Question: I want to extract a table from web <URL>
'''
library(XML)
baseURL <- "http://en.wikipedia.org/wiki/Brazil_national_football_team"
xmltext <- htmlParse(baseURL)
xmltable <- xpathApply(xmltext, "//table[.//tbody//tr//th//a[@title='CONCACAF Gold Cup']]")
'''
Here is the xpath :'"//table[.//tbody//tr//th//a[@title='CONCACAF Gold Cup']]"'
neither
'''
xmltable <- xpathApply(xmltext, "//table[.//tbody//tr//th//a[@title='CONCACAF Gold Cup']]")
'''
nor
'''
xmltable <- xpathApply(xmltext, "//table[//tbody//tr//th//a[@title='CONCACAF Gold Cup']]")
'''
Can get the specified table. How can I write xpath expression?
Please see the attchment .

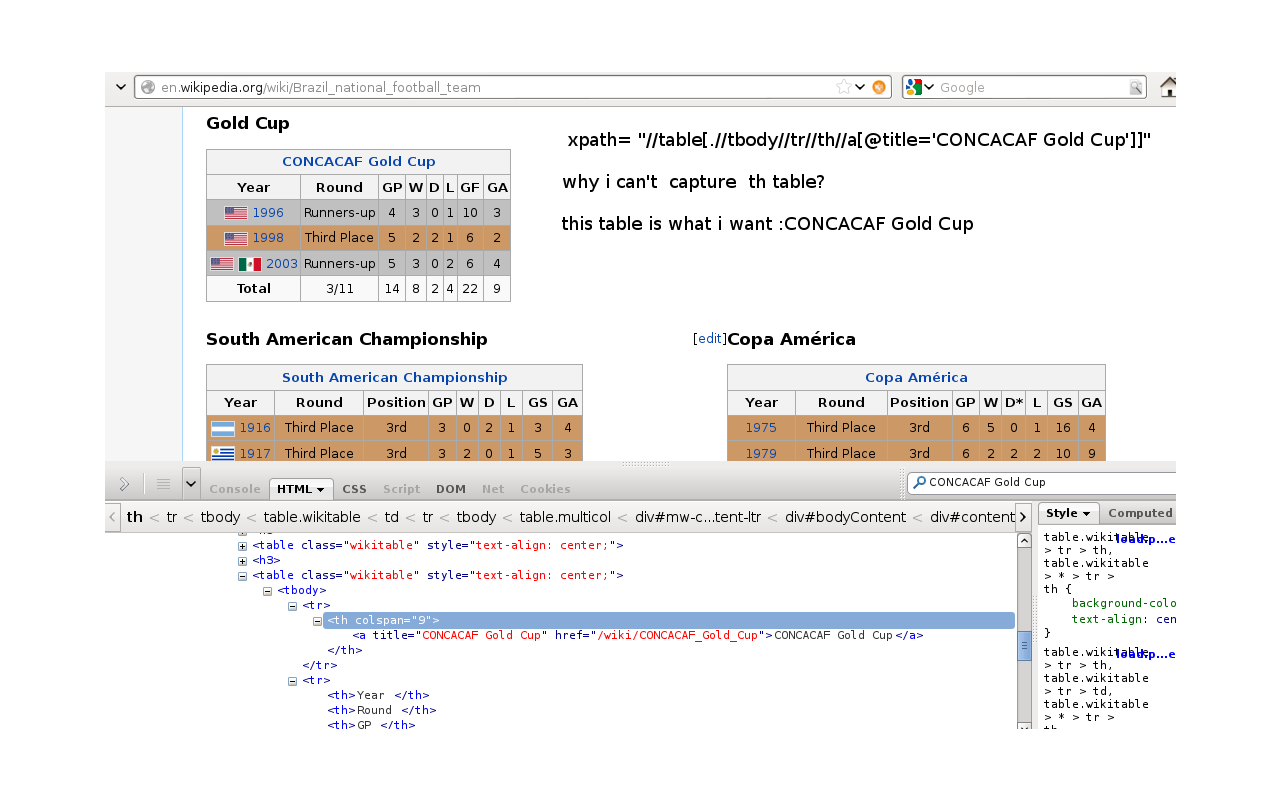
Answer: You have to use '..' to get the parent element in your xpath: '//table[@class='wikitable']//th//a[@title='CONCACAF Gold Cup']/../../..'
To get the table you could use 'XML::readHTMLTable':
'''
library(XML)
baseURL <- "http://en.wikipedia.org/wiki/Brazil_national_football_team"
xmltext <- htmlParse(baseURL)
## grep correct table
tableNode <- xpathApply(xmltext, "//table[@class='wikitable']//th//a[@title='CONCACAF Gold Cup']/../../..")[[1]]
## convert XMLNode into data.frame
concacafTable <- readHTMLTable(tableNode, header=FALSE, stringsAsFactors=FALSE)
## format table (remove useless "Gold Cup"-header (row 1) and set right header (row 2)
colnames(concacafTable) <- concacafTable[2, ]
concacafTable <- concacafTable[-c(1,2),]
concacafTable
# Year Round GP W D L GF GA
#3 1996 Runners-up 4 3 0 1 10 3
#4 1998 Third Place 5 2 2 1 6 2
#5 2003 Runners-up 5 3 0 2 6 4
#6 Total 3/11 14 8 2 4 22 9
'''